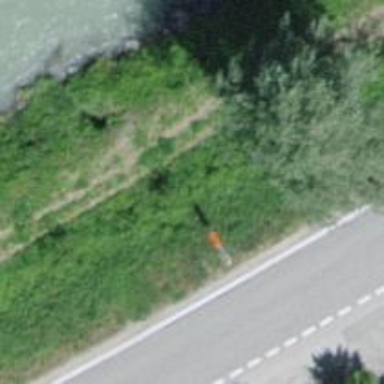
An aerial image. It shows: Pole with roof-covered pipeline marker.